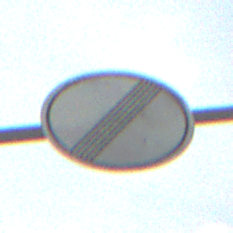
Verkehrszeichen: EndeSaemtlicherBegrenzungen
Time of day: Midday
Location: Outdoor (Suburban)
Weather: PartlyCloudy
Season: Summer
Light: Natural